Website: home-depot
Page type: billing-address
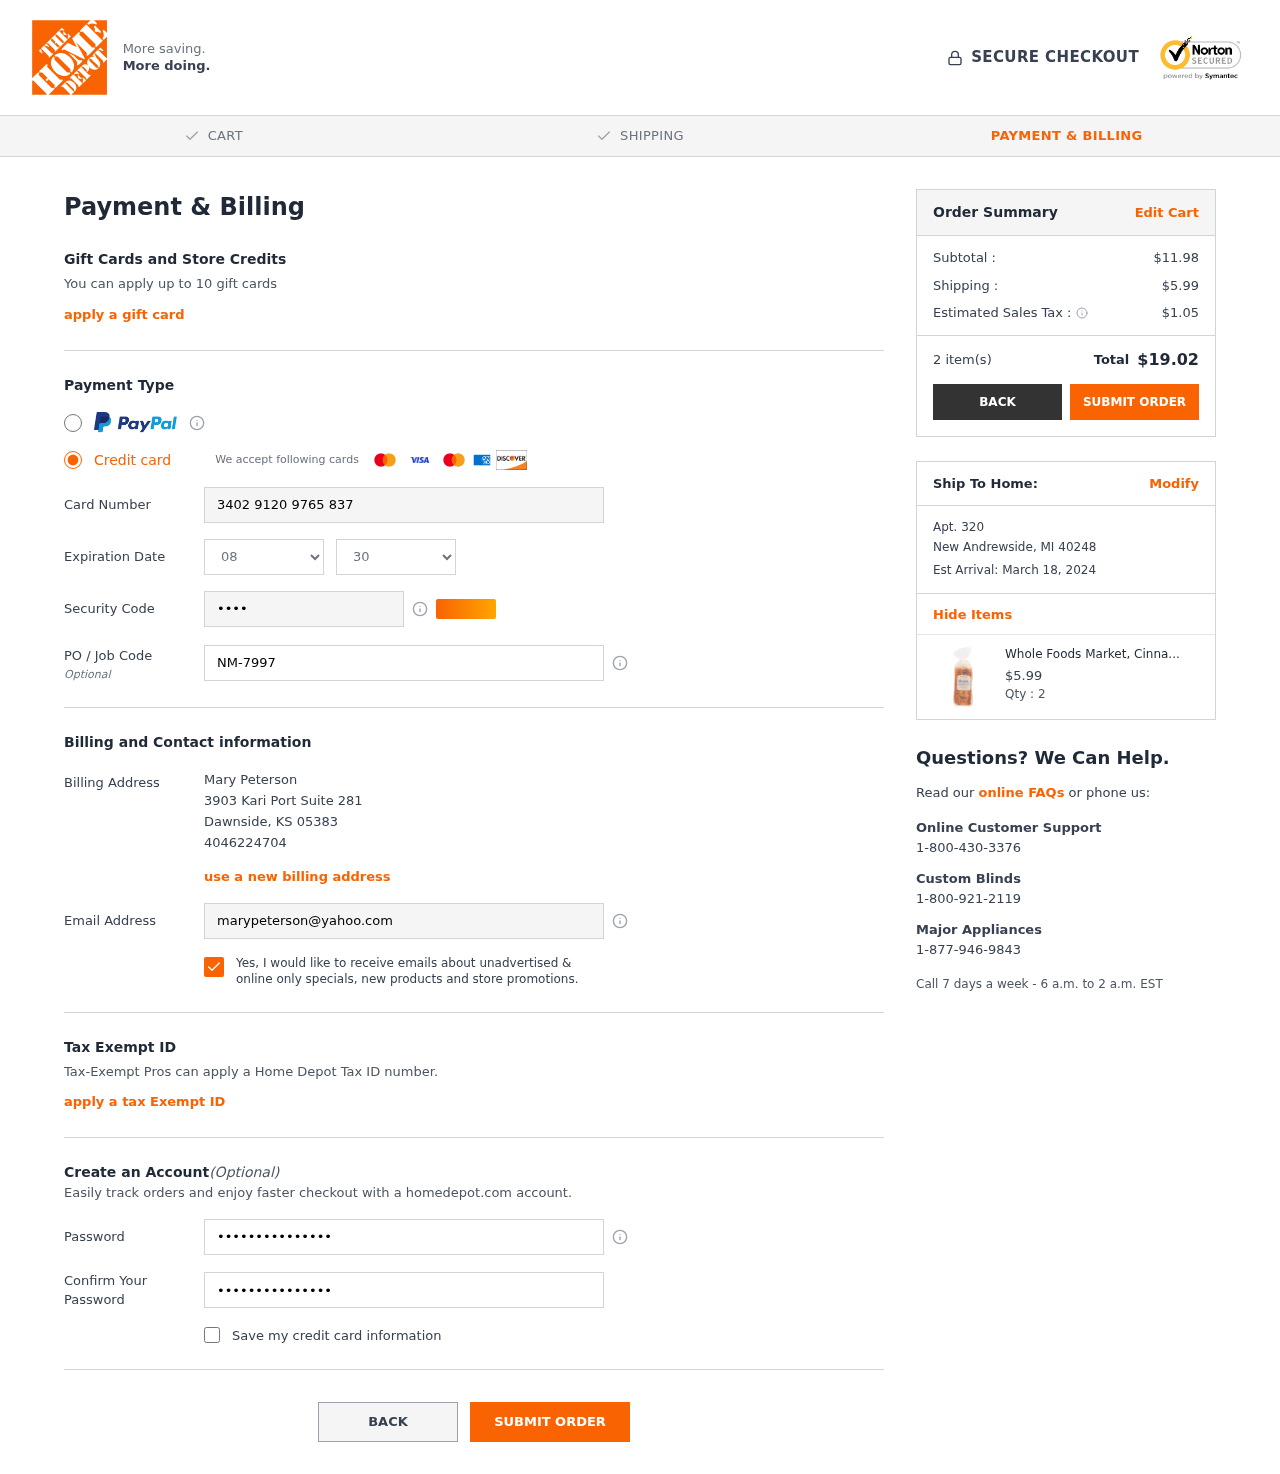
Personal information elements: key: PII_CARD_CVV
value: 5717
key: PII_CARD_EXPIRY_MONTH
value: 08
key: PII_CARD_EXPIRY_YEAR
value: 30
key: PII_CARD_NUMBER
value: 3402 9120 9765 837
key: PII_CITY
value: Dawnside
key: PII_CITY2
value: New Andrewside
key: PII_EMAIL
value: marypeterson@yahoo.com
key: PII_FULLNAME
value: Mary Peterson
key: PII_JOB_CODE
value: NM-7997
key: PII_PHONE
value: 4046224704
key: PII_POSTCODE
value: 05383
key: PII_POSTCODE2
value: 40248
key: PII_STATE_ABBR
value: KS
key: PII_STATE_ABBR2
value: MI
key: PII_STREET
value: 3903 Kari Port Suite 281
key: PII_STREET2
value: Apt. 320
Product elements: key: PRODUCT1_NAME
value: Whole Foods Market, Cinnamon Raisin Brioche, 15.9 Ounce
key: PRODUCT1_PRICE
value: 5.99
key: PRODUCT1_QUANTITY
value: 2
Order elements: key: ORDER_SUBTOTAL
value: $11.98
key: ORDER_SHIPPING_COST
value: $5.99
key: ORDER_TAX
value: $1.05
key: ORDER_NUM_ITEMS
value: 2 item(s)
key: ORDER_TOTAL
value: $19.02
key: ORDER_DELIVERY_DATE
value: Est Arrival: March 18, 2024